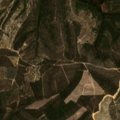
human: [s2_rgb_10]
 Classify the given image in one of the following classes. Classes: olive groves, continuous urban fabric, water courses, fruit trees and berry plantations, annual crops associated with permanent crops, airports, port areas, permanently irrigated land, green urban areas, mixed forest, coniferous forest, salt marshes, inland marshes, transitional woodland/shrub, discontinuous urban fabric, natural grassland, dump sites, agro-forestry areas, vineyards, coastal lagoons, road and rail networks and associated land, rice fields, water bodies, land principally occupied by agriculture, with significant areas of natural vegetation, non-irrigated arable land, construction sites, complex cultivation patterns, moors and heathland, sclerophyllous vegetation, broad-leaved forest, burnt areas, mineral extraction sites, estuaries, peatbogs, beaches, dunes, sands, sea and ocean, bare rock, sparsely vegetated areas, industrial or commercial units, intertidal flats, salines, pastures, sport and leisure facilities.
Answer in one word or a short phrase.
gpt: broad-leaved forest, mixed forest